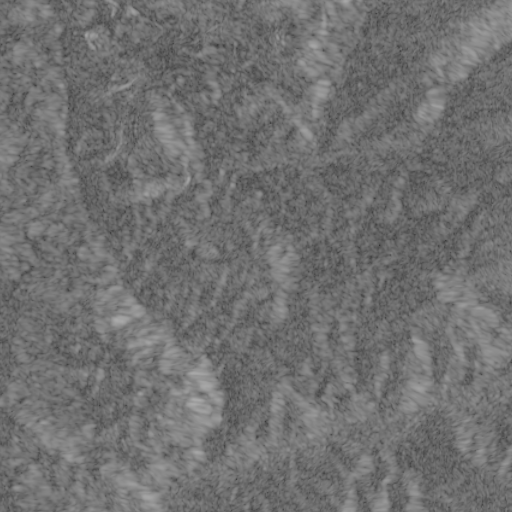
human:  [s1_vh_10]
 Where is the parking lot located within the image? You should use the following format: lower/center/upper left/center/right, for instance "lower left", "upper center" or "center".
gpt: The parking lot is located in the upper left of the image.
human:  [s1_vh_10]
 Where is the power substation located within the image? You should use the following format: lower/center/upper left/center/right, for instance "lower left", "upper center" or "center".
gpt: The power substation is located in the upper left of the image.
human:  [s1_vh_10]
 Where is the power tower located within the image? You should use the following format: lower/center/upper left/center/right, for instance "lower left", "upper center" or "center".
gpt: The power tower is located in the upper left of the image.
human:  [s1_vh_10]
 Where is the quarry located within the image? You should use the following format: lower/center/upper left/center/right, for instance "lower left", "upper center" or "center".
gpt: There is no quarry in the image.

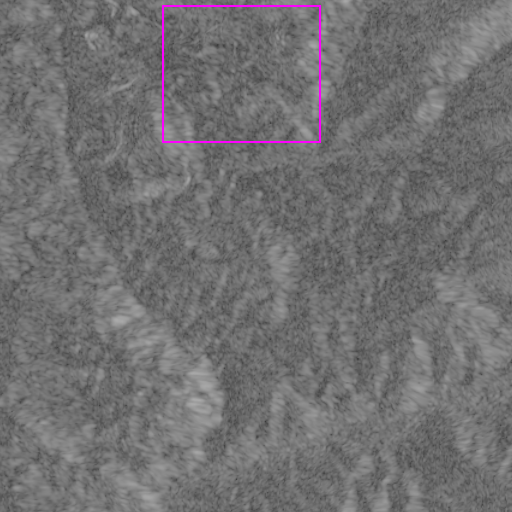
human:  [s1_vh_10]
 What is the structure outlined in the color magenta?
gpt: The structure outlined in magenta is a quarry.
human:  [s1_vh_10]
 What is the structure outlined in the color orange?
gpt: There is no orange outline.